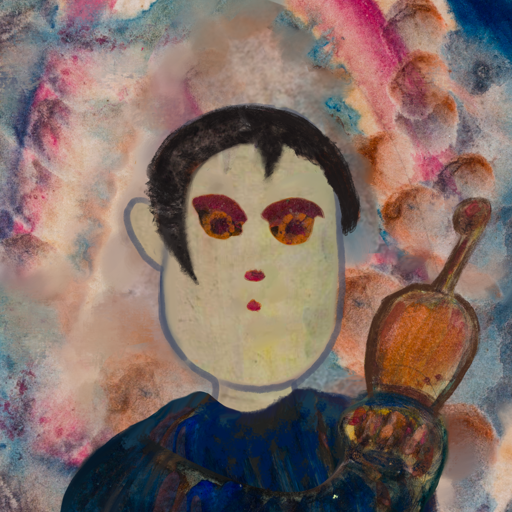
Background: Rupkatha, Head And Neck Front: Hill_Girl, Face Front: Doll, Bust: Pipe, Hair Front: Roy_Bahadur, Head Accessory: Blank, Second Necklace: Blank, Necklace: Blank, Baby: Blank